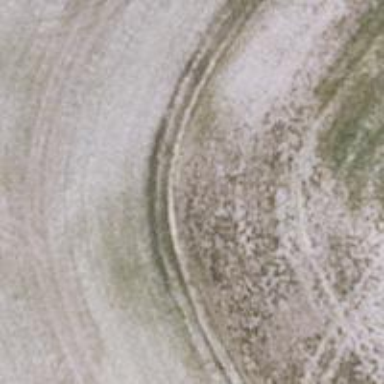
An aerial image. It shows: Sandy track with grade 5 tracktype.